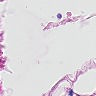
Metastatic tissue present: no